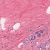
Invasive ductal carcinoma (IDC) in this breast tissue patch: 0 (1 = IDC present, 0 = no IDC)